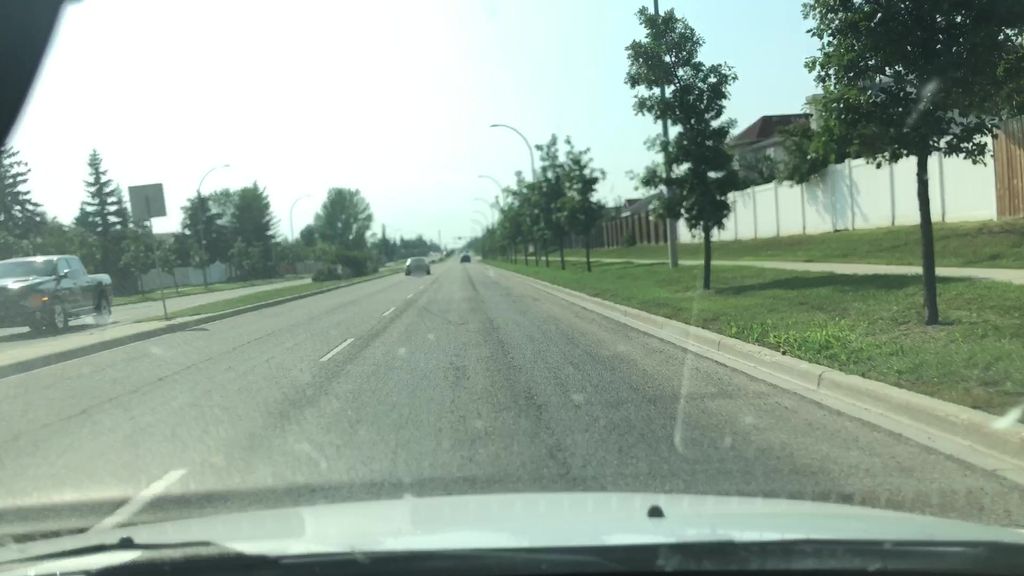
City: edmonton